Question: This is what I have learned: when using 'self' retained block
1. I need a weakSelf to break retain cycle
2. I need a strongSelf to prevent self from becoming nil half-way
so I want to test if a 'strongSelf' can really keep 'self' alive like so:
'''
@implementation ViewController
- (void)viewDidLoad {
[super viewDidLoad];
NSLog(@"viewDidLoad");
self.test = @"test";
NSLog(@"%@",self.test);
__weak typeof(self)weakSelf = self;
dispatch_after(dispatch_time(DISPATCH_TIME_NOW, (int64_t)(3 * NSEC_PER_SEC)), dispatch_get_main_queue(), ^{
__strong typeof(weakSelf)strongSelf = weakSelf;
strongSelf.test = @"newTest";
NSLog(@"%@",strongSelf.test);
});
}
- (void)dealloc {
NSLog(@"dealloc");
}
@end
'''
The ViewController will be pushed into a navigationController and pop out immediately. The output is

why the null?
There is another question I have a project which contains tons of 'weakSelf' without 'strongSelf' in the block and I get plenty of signal 11 crash. Is it related? Is it worth to add 'strongSelf' to each of them?
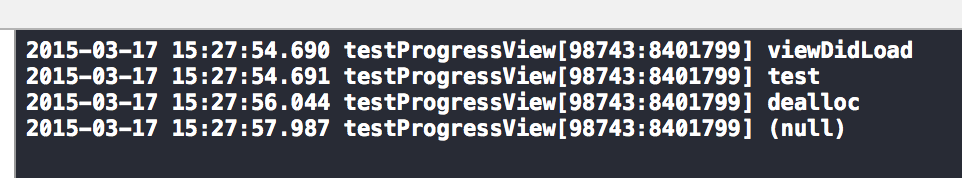
Answer: 'strongSelf' ensures that if 'self' was not released yet, it won't during the execution of the block.
If the self is gone before you create 'strongSelf', it will be nil.
You should check, if 'strongSelf' does contain something:
'''
dispatch_after(dispatch_time(DISPATCH_TIME_NOW, (int64_t)(3 * NSEC_PER_SEC)), dispatch_get_main_queue(), ^{
typeof(weakSelf)strongSelf = weakSelf; // __strong is not needed
if(strongSelf){
strongSelf.test = @"newTest";
NSLog(@"%@",strongSelf.test);
}
});
'''